Field crop: maize
Growth stage: 2
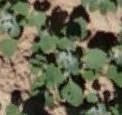
Species: chenopodium